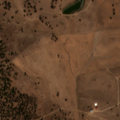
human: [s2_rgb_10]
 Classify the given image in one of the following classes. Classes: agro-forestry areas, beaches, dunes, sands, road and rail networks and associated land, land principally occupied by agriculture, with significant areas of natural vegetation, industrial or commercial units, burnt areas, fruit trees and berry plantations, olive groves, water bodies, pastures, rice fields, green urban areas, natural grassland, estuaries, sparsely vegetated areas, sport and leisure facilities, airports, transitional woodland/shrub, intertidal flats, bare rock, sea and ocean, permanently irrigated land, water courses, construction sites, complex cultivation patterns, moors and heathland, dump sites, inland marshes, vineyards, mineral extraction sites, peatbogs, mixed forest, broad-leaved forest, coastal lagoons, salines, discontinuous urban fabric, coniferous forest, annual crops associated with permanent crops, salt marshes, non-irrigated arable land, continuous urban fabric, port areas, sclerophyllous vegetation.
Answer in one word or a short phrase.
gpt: non-irrigated arable land, agro-forestry areas